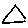
Label: triangle